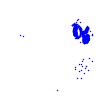
Particle: proton